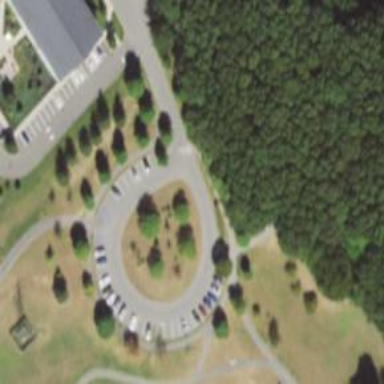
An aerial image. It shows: Driveway.